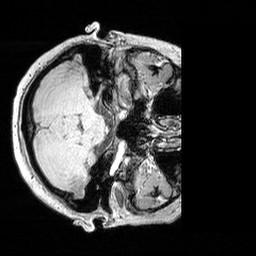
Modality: MP2RAGE
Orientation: axial
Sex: female
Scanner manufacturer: siemens
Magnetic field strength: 3 T
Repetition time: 5 s
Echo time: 0.00292 s